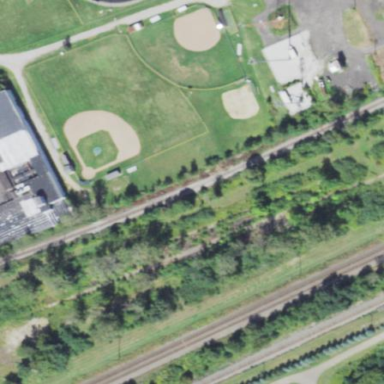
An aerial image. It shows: Baseball pitch for leisure land activities.